Interaction volume radius: 10 \u00c5
Interaction volume height: 25 \u00c5
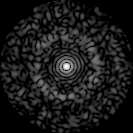
Disorder parameter: 0.817